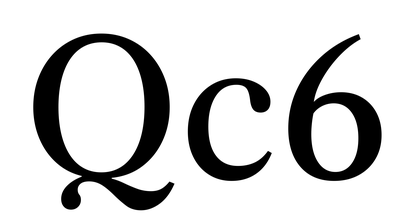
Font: LibreCaslonText_Regular